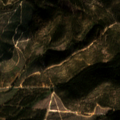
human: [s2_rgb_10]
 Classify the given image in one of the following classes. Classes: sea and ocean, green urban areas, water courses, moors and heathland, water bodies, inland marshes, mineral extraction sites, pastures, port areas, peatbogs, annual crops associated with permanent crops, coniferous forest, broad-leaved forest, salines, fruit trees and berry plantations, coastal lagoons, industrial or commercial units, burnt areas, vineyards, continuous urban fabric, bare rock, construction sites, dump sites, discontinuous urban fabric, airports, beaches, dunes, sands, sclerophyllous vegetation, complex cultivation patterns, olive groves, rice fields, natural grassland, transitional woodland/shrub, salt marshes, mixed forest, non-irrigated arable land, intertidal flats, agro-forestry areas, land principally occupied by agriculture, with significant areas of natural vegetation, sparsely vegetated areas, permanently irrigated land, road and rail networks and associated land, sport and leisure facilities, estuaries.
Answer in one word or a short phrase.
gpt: non-irrigated arable land, broad-leaved forest, transitional woodland/shrub